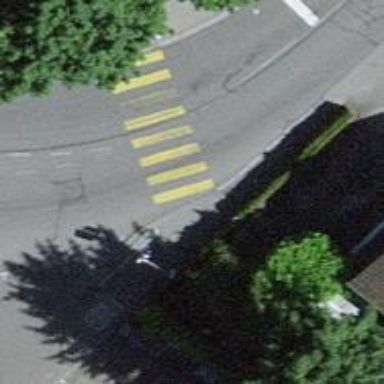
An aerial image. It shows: Zebra crossing on the road.